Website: walmart
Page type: payment
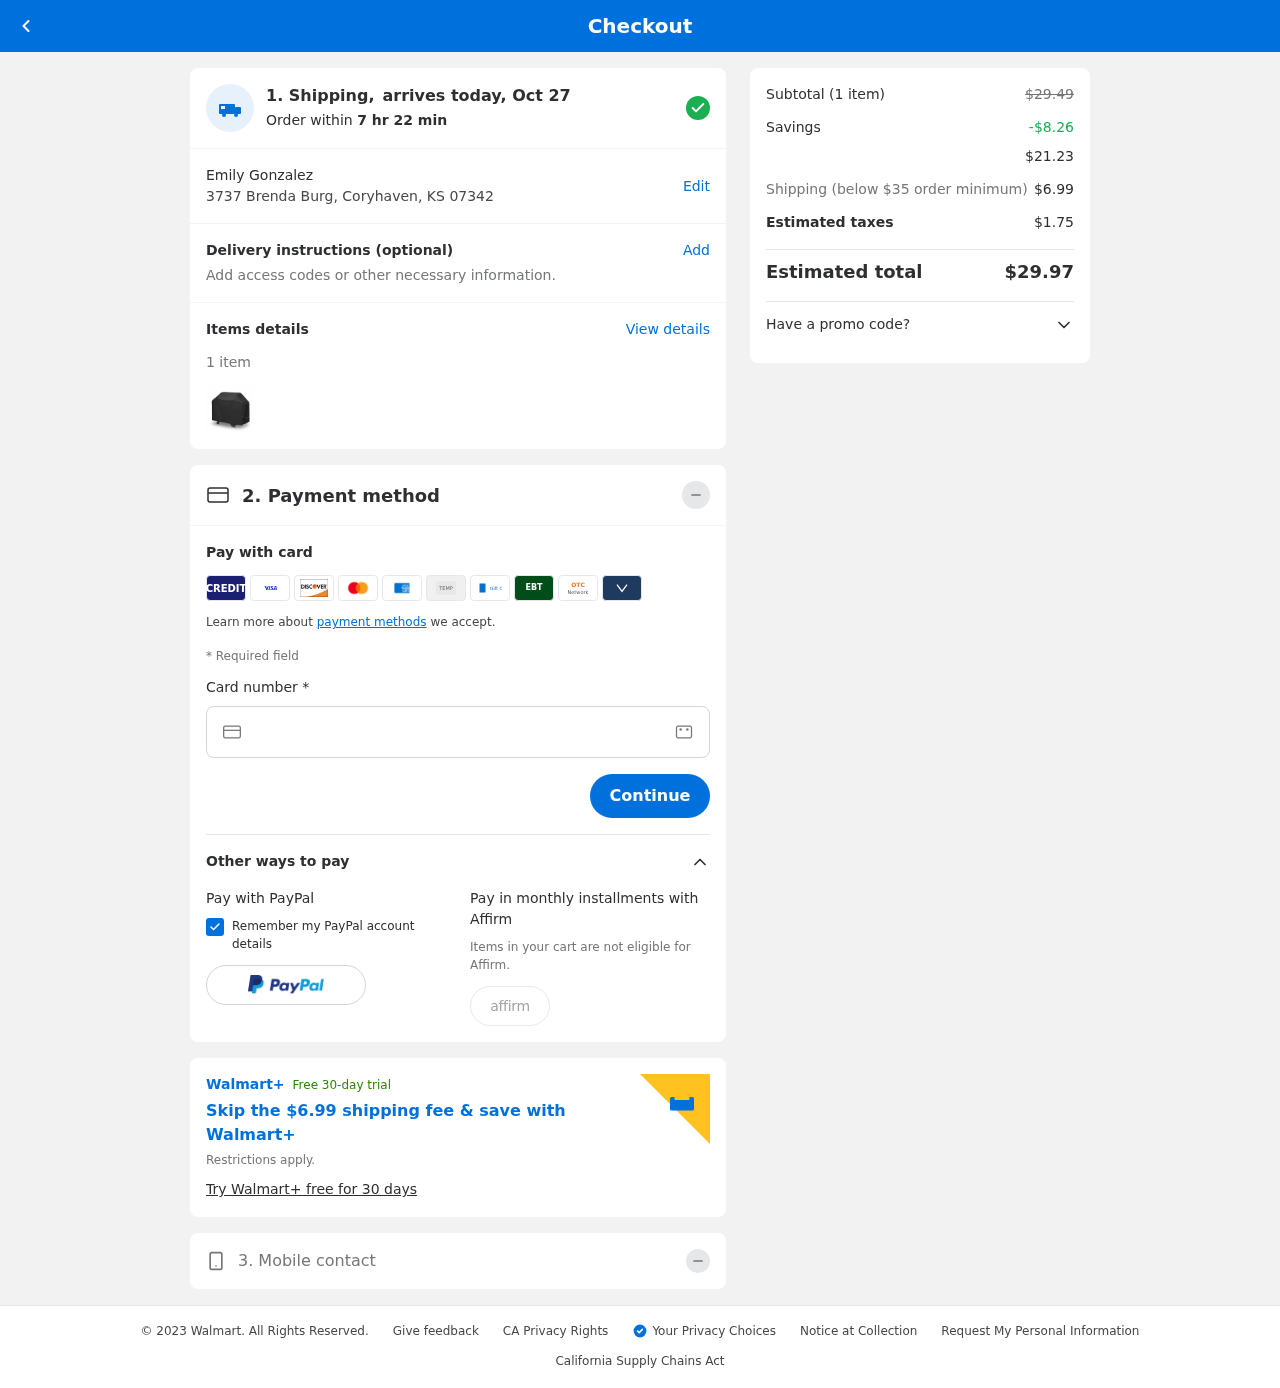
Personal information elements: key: PII_FULLNAME
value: Emily Gonzalez
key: PII_STREET
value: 3737 Brenda Burg
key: PII_CITY_STATE_ZIP
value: Coryhaven, KS 07342
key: PII_CARD_NUMBER
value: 3750 7772 1821 762
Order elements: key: ORDER_DELIVERY_DATE
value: Oct 27
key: ORDER_NUM_ITEMS
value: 1
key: ORDER_SUBTOTAL_BEFORE_SAVINGS
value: $29.49
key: ORDER_SAVINGS
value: -$8.26
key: ORDER_SUBTOTAL
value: $21.23
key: ORDER_SHIPPING_COST
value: $6.99
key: ORDER_TAX
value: $1.75
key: ORDER_TOTAL
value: $29.97